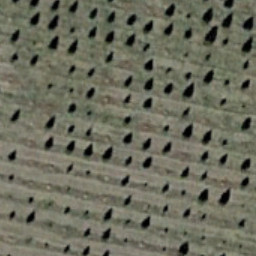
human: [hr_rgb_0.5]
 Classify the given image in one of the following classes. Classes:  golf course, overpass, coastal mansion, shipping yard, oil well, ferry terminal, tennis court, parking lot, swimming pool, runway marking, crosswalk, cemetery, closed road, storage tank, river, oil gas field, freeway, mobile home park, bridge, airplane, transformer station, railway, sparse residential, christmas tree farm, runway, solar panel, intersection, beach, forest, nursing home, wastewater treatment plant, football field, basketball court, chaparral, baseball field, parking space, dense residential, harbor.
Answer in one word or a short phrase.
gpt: christmas tree farm